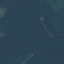
Land use / land cover class: Forest